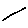
Label: line